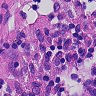
Metastatic tissue present: no